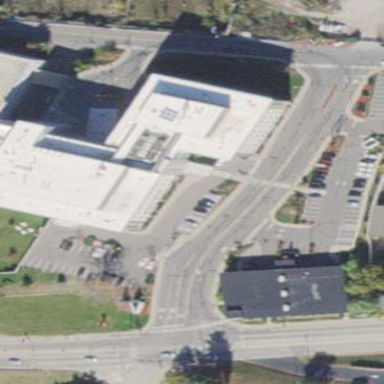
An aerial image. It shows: Hospital building.